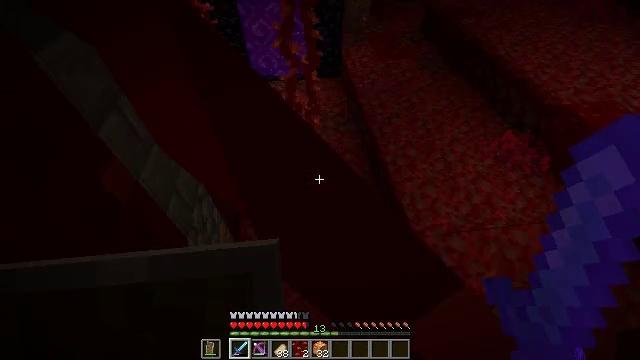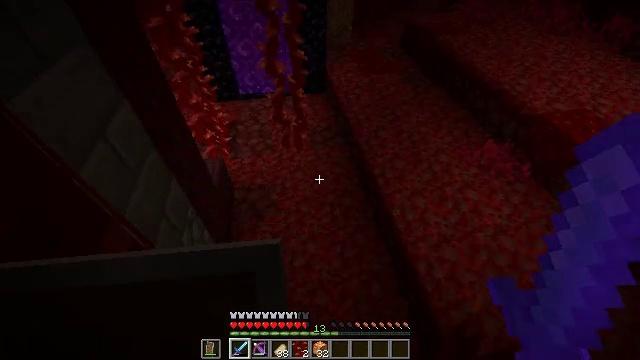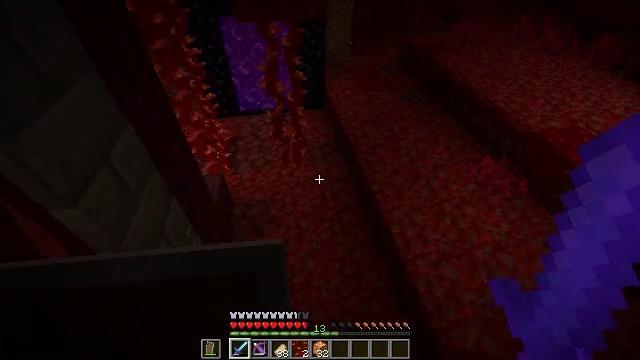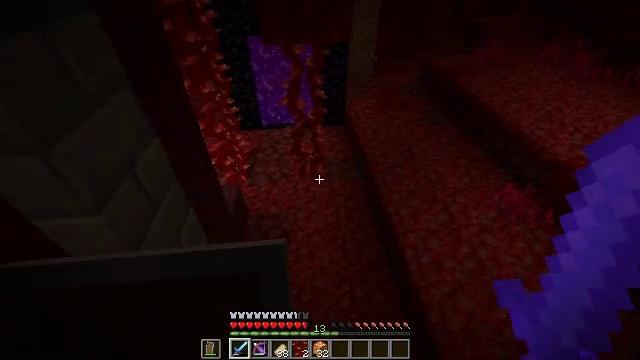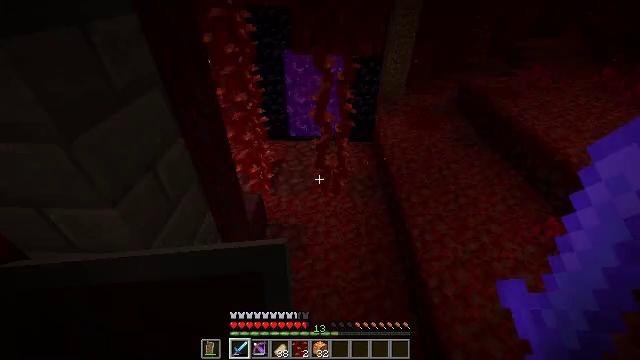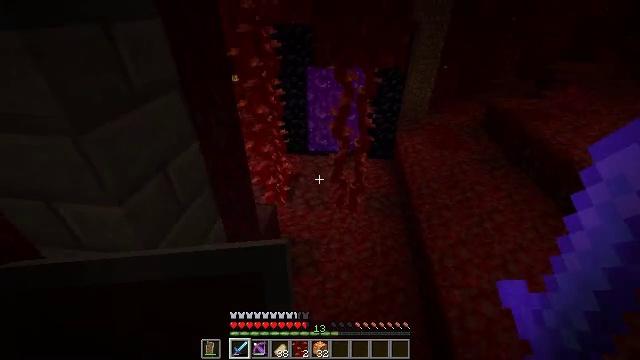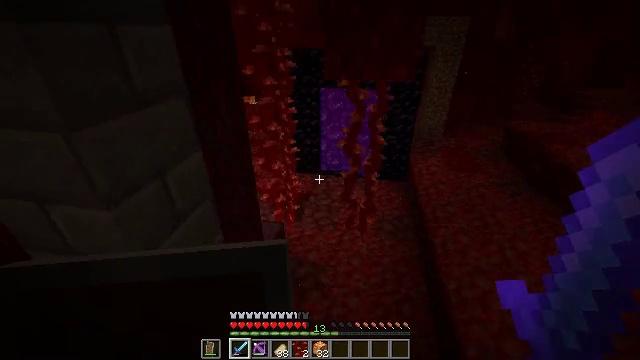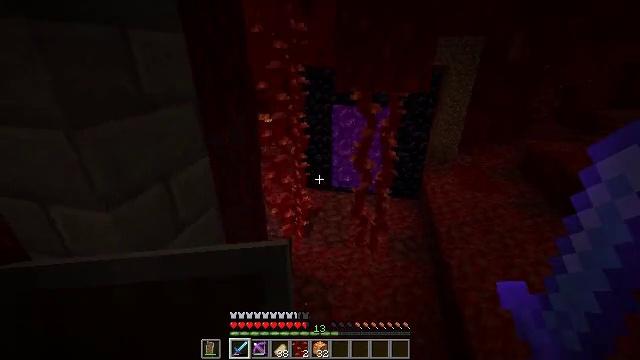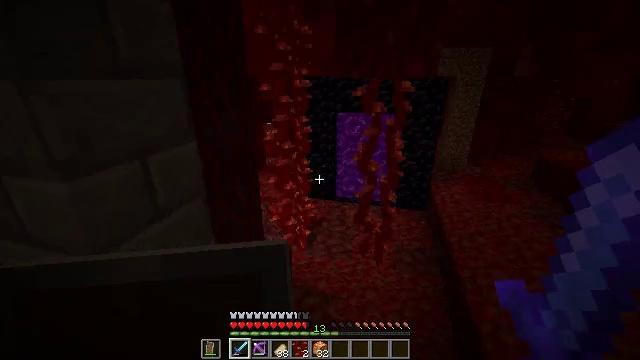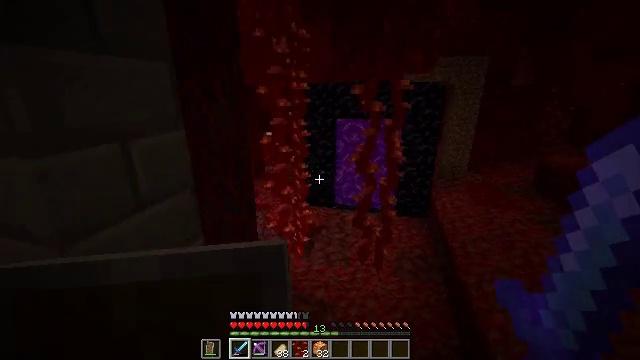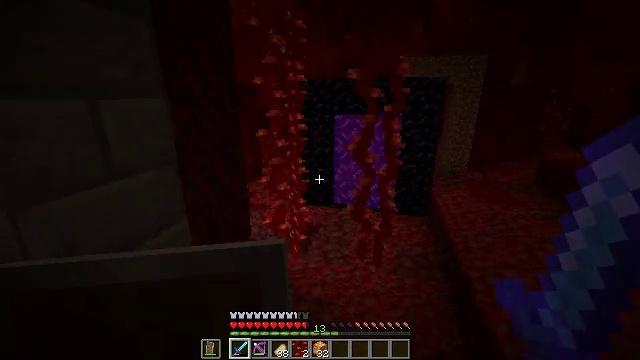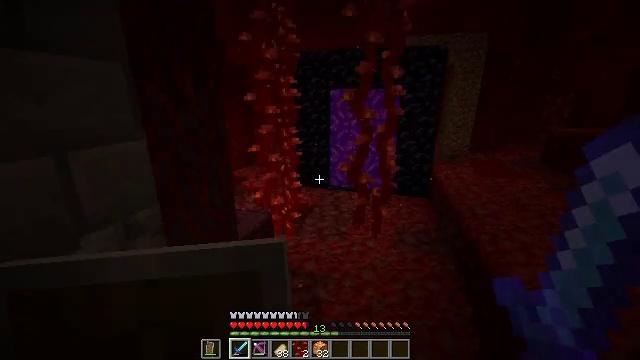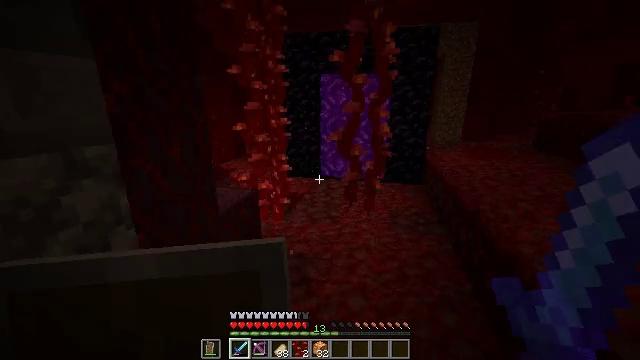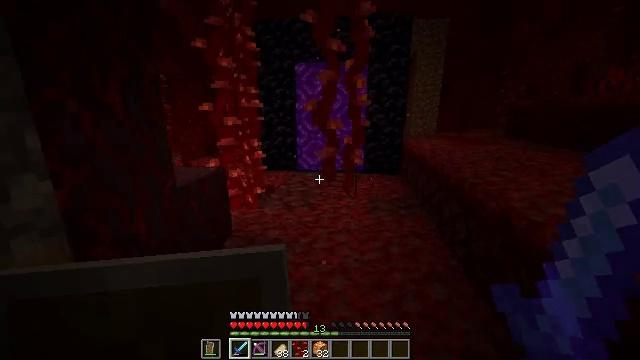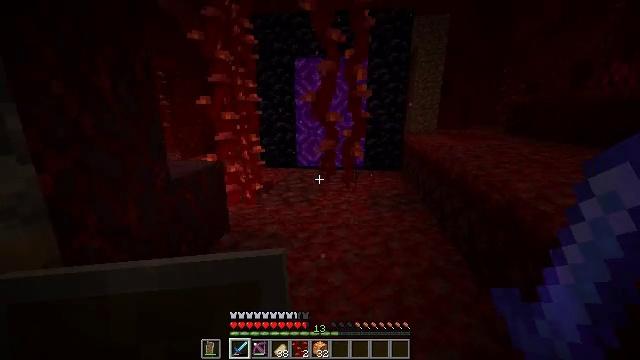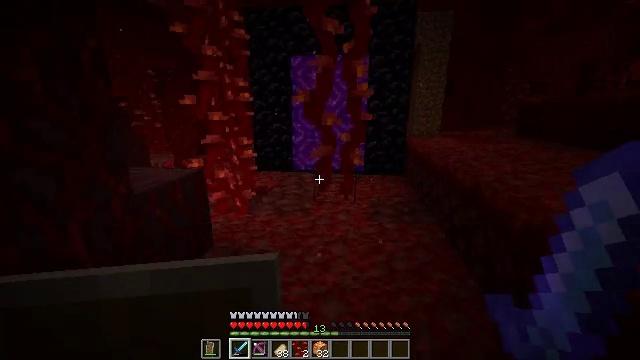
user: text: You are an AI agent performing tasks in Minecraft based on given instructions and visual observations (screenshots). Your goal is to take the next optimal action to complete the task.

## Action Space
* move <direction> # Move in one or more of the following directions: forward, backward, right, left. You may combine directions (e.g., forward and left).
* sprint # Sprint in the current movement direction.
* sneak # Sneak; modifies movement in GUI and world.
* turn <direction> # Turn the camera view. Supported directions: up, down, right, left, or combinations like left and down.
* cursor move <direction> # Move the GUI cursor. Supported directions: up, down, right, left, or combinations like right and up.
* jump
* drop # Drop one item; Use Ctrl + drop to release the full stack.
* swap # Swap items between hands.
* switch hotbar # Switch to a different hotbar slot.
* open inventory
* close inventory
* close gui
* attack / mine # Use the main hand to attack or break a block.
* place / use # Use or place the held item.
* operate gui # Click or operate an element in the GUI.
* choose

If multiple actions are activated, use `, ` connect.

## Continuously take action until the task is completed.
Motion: motion action
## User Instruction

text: Drop weeping vines.
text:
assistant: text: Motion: move forward and move right, turn right and up
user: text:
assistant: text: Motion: move forward and move right, turn up
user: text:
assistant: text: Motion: move forward and move right, turn left and up
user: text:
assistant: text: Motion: move forward and move right, turn left and up
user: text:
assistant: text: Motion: move forward and move right, turn left and up
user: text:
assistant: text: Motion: move forward and move right, turn left and up
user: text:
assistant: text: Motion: move forward, turn left and up
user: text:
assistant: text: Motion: move forward, turn left and up
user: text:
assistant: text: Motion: move forward, turn up
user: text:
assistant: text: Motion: move forward, turn up
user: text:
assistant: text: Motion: move forward
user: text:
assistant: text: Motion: move forward, turn right
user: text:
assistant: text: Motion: move forward, turn right and up
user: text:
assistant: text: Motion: move forward
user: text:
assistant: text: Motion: move forward
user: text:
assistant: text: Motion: move forward
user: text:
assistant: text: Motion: move forward
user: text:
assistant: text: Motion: move forward
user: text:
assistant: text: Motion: move forward
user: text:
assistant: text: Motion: move forward
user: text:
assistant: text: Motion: move forward
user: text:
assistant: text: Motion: move forward
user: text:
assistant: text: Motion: move forward
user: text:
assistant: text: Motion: move forward
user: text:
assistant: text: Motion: move forward
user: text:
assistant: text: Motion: move forward
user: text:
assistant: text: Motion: move forward, turn right
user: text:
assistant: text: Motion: move forward
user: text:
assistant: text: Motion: move forward
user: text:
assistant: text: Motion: move forward